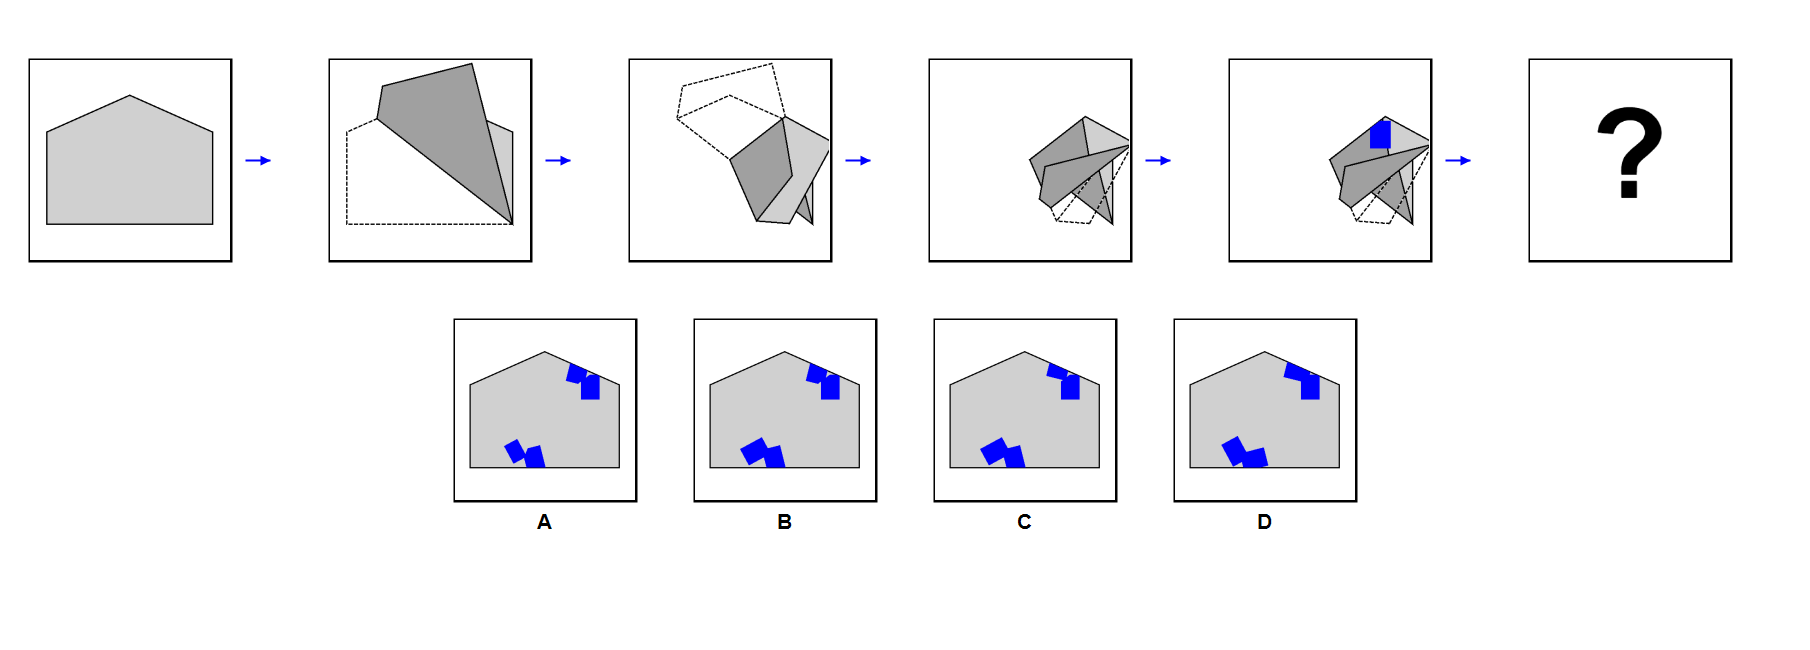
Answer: D